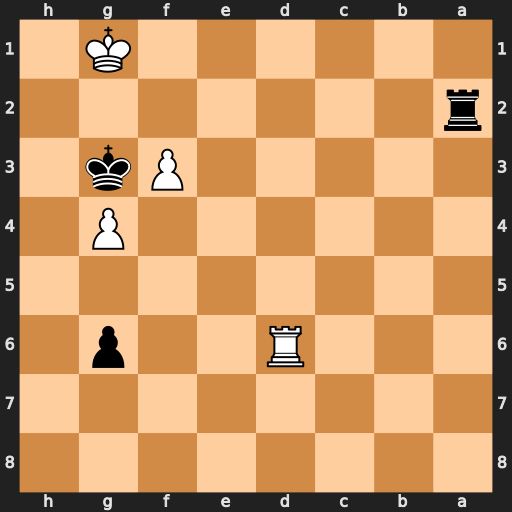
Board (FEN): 8/8/3R2p1/8/6P1/5Pk1/r7/6K1
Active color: b
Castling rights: -
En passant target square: -
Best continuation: Ra1+ Rd1 Rxd1#